Question: My final goal is to create what you see in image B. Note: the menu bar must be centered on the page. I did create B by setting the vertical-align on the image to middle. However, as a result of doing this my dropdown menu is slightly separated from the main header. Therefore, i cannot select the sub-menu items when i move my mouse cursor down. Any ideas on making this work ? Thanks Jillian

'''
<style>
#nav{
border:1px solid #ccc;
border-width:1px 0;
list-style:none;
margin:0;
padding:0;
text-align:center;
}
#nav li{
position:relative;
display:inline;
}
#nav a{
display:inline-block;
padding:10px;
}
#nav ul{
position:absolute;
/*top:100%; Uncommenting this makes the dropdowns work in IE7 but looks a little worse in all other browsers. Your call. */
left:-9999px;
margin:0;
padding:0;
text-align:left;
}
#nav ul li{
display:block;
}
#nav li:hover ul{
left:0;
}
#nav li:hover a{
text-decoration:underline;
background:#f1f1f1;
}
#nav li:hover ul a{
text-decoration:none;
background:none;
}
#nav li:hover ul a:hover{
text-decoration:underline;
background:#f1f1f1;
}
#nav ul a{
white-space:nowrap;
display:block;
border-bottom:1px solid #ccc;
}
a{
color:#c00;
text-decoration:none;
font-weight:bold;
}
a:hover{
text-decoration:underline;
background:#f1f1f1;
}
</style>
</head>
<body>
<ul id="nav">
<li><a href="link1.html">Item one</a></li>
<li><a href="#">Item two</a>
<ul>
<li><a href="link1.html">Sub1</a></li>
<li><a href="link1.html">Sub2</a></li>
</ul>
</li>
<li class="double-line">
<a href="index.php"><img style="vertical-align:middle" src="img/logo_large.png" alt="logo" /></a></li>
<li><a href="link4.html">The Fourth</a></li>
<li><a href="link5.html">Last</a></li>
</ul>
</body>
</html>
'''
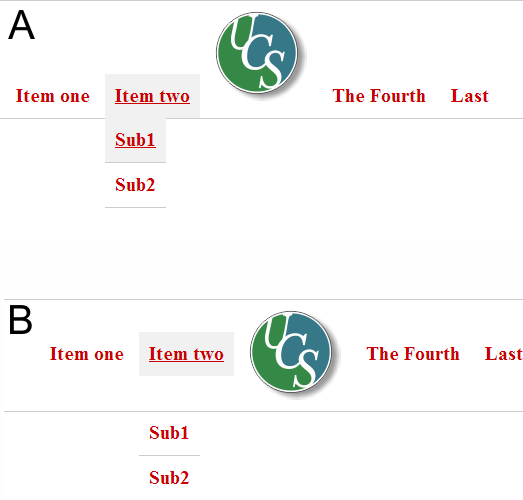
Answer: You can just offset the submenu up to cover the logo height.
Here is a <URL> using the google logo and altering the submenu style by adding this:
'''
#nav ul {
top: 20px;
}
'''